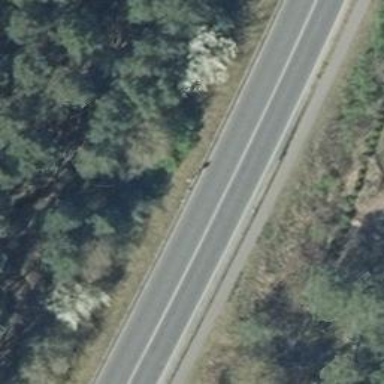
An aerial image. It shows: Secondary road with asphalt surface and embankment.